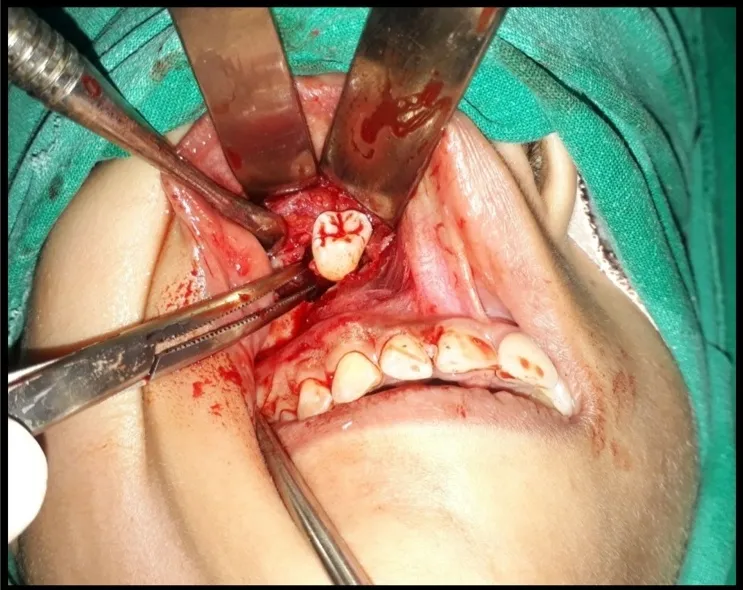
Intraoperative picture of 18.
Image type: medical_photograph (other_medical_photograph)